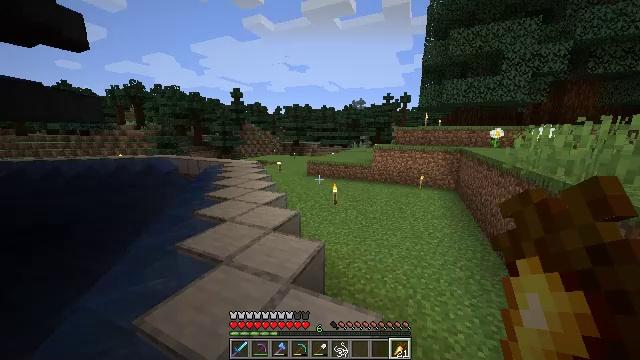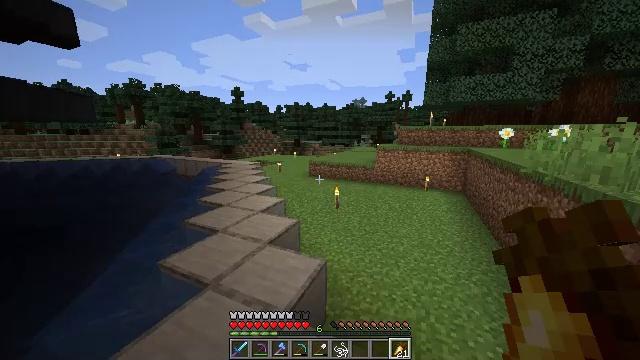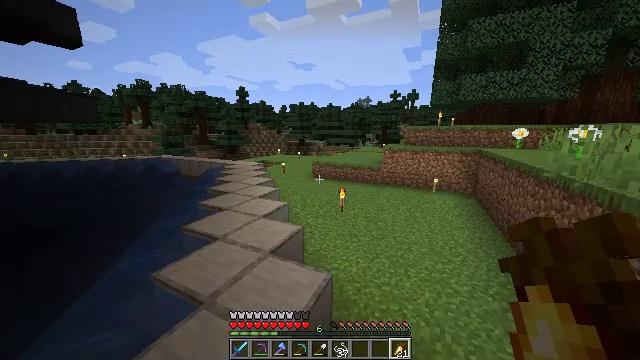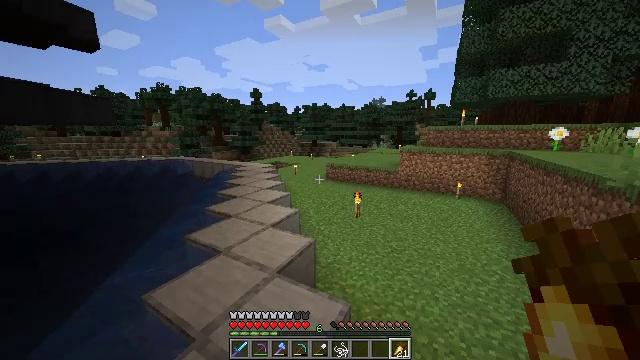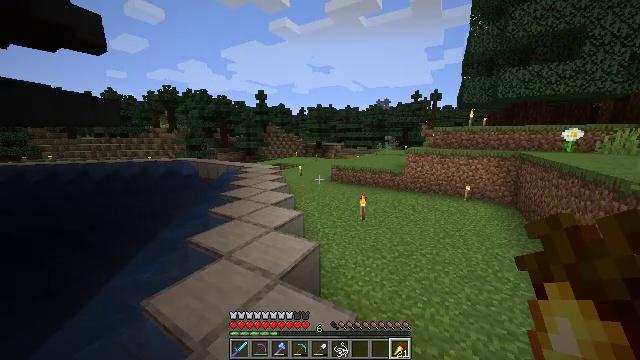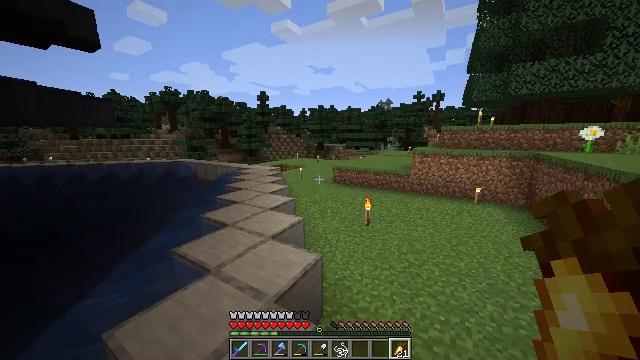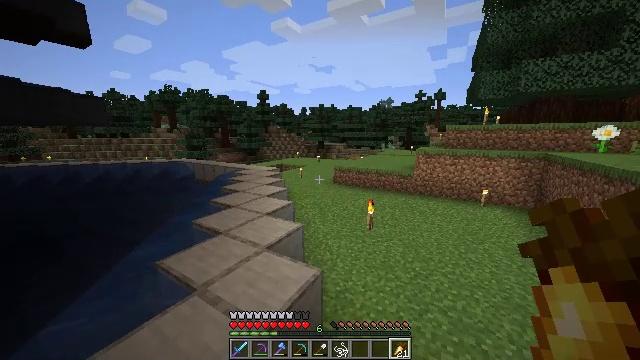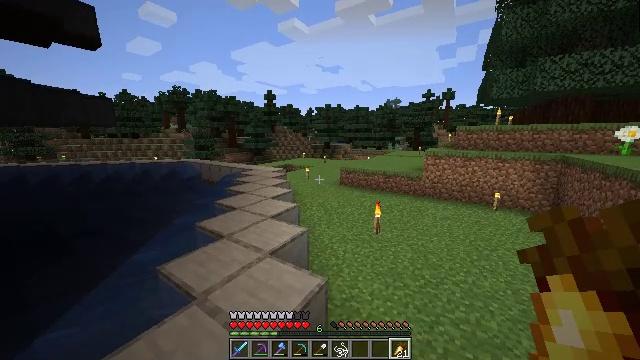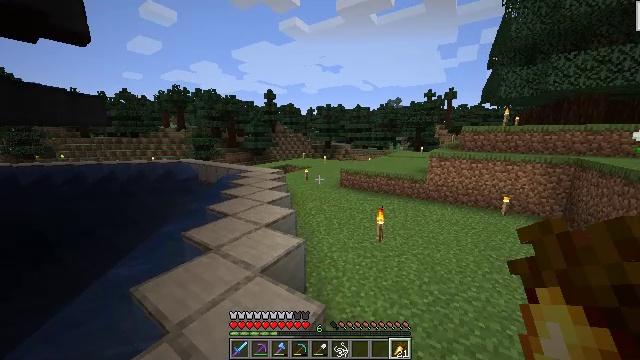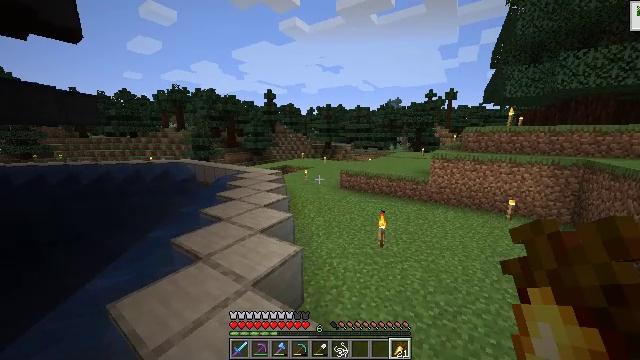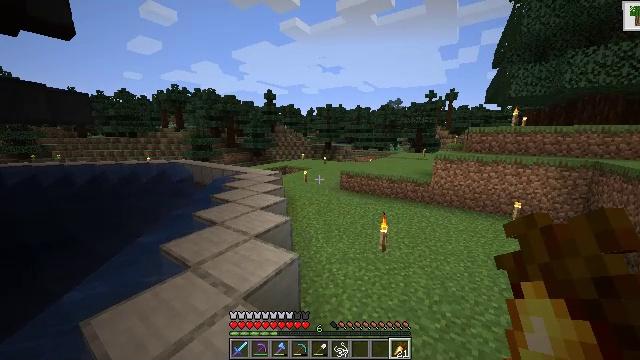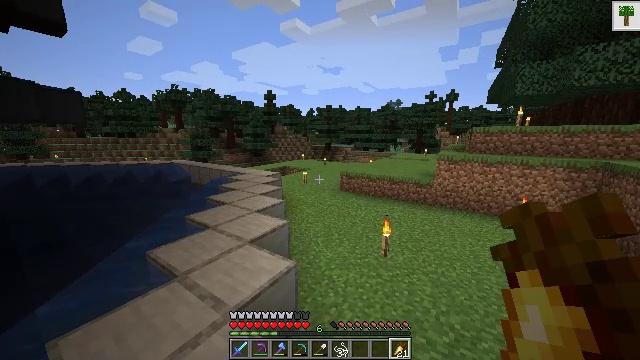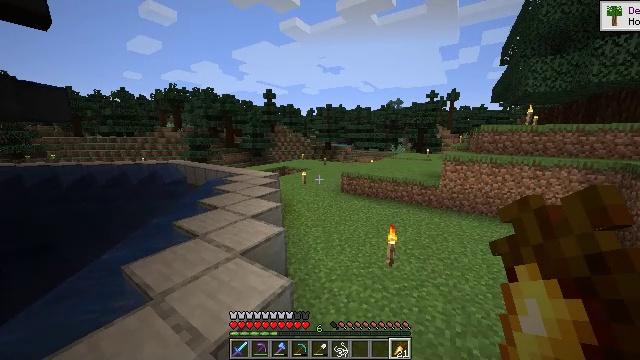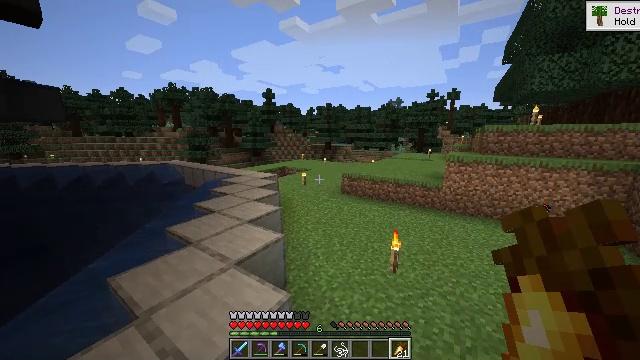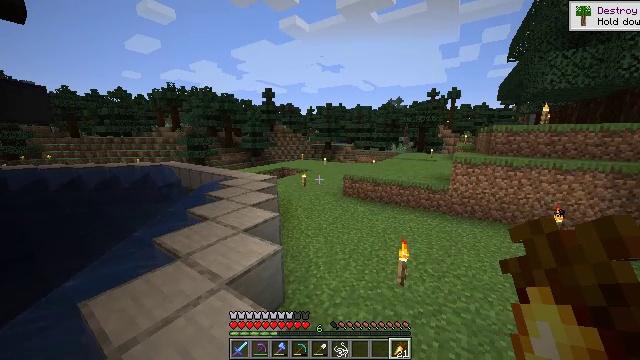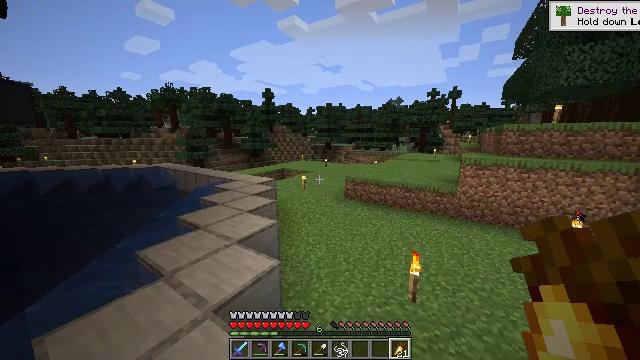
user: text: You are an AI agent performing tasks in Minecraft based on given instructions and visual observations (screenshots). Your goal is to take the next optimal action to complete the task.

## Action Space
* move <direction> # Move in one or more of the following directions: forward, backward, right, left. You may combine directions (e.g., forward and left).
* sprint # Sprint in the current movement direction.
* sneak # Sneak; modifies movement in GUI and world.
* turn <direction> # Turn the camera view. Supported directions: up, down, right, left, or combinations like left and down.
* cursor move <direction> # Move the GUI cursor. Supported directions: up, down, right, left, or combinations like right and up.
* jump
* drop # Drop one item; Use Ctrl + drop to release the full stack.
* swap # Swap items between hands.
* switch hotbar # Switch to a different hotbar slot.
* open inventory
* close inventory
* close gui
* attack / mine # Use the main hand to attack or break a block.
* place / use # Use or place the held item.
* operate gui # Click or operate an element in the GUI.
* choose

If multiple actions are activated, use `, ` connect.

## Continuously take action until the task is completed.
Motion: motion action
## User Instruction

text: Open the furnace and craft a smooth stone.
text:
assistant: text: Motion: move forward
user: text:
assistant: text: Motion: move forward, turn left
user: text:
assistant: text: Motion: move forward, turn left
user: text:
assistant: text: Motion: move forward, turn left
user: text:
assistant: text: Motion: move forward
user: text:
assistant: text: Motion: move forward
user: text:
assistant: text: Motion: move forward, turn left
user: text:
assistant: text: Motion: move forward
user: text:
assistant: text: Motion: move forward
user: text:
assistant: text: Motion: move forward
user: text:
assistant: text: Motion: move forward
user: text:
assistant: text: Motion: move forward
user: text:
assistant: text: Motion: move forward
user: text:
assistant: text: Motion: move forward
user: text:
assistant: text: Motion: move forward
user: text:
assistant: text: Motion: move forward
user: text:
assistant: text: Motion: move forward
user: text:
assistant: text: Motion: move forward, turn left
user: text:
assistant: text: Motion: move forward
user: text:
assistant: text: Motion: move forward
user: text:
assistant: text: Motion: move forward
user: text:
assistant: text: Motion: move forward
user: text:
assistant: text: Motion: move forward
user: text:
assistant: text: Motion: move forward
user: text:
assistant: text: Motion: move forward
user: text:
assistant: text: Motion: move forward
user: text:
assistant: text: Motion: move forward
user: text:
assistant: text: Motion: move forward, turn up
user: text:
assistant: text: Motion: move forward, sprint, turn left
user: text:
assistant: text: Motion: move forward, sprint